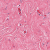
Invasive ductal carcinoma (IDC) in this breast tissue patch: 0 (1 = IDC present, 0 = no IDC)